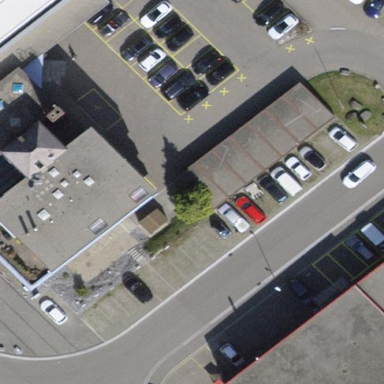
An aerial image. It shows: Group of garages.